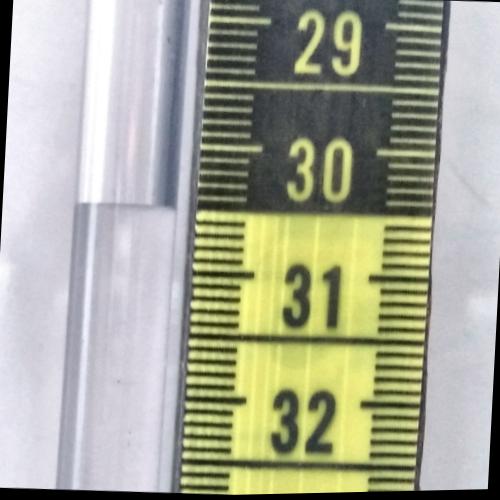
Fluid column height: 30.5 cm